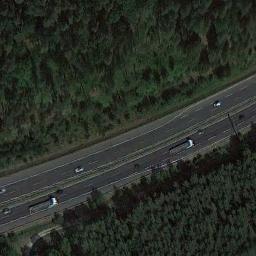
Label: freeway